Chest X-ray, AP view. Patient: 75 years old, sex M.
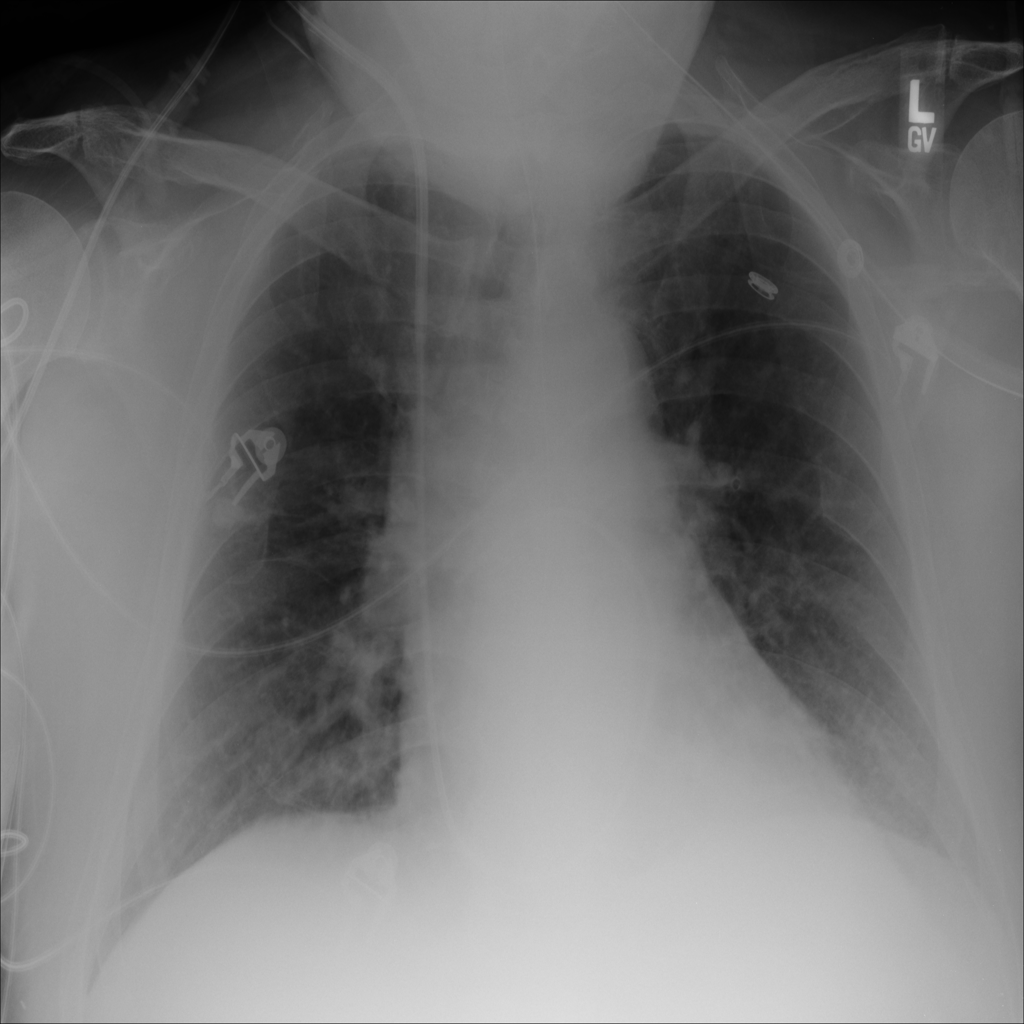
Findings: No Finding